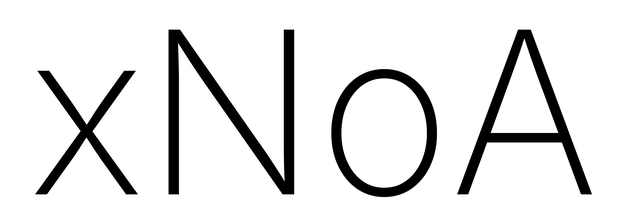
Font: Inter_ExtraLight